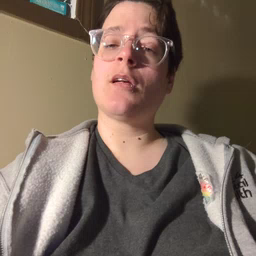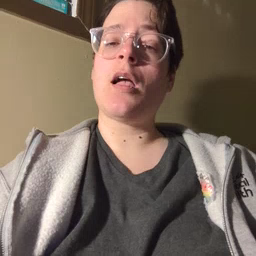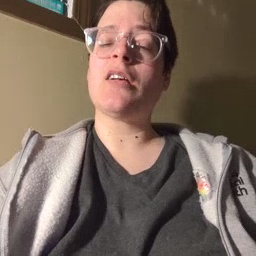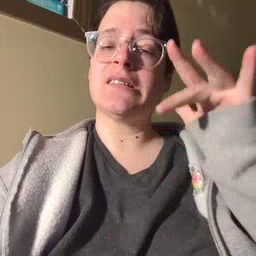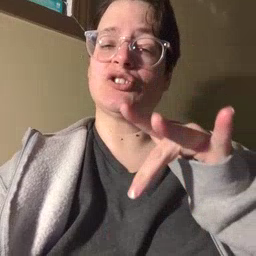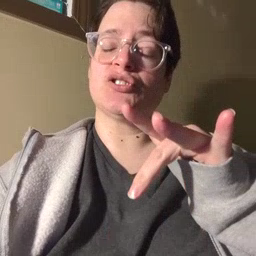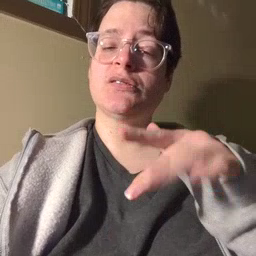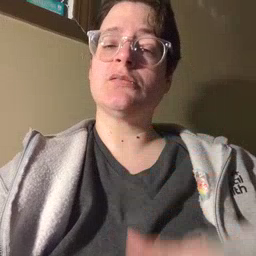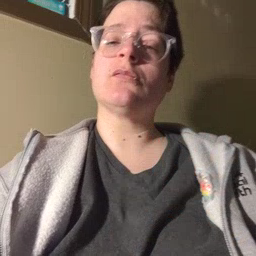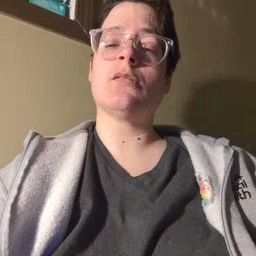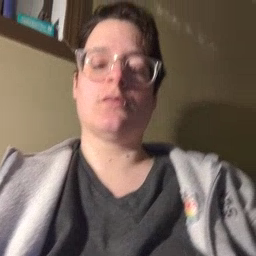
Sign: touch